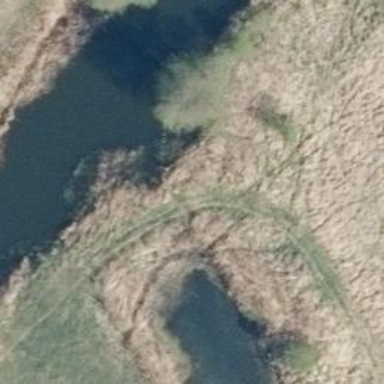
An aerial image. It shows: Path.